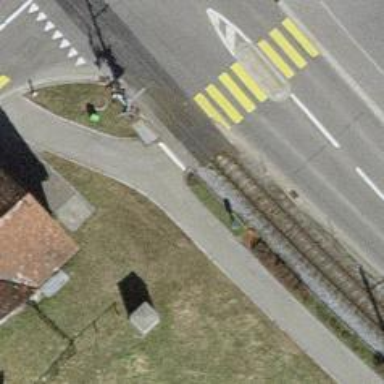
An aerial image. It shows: Footway crossing.